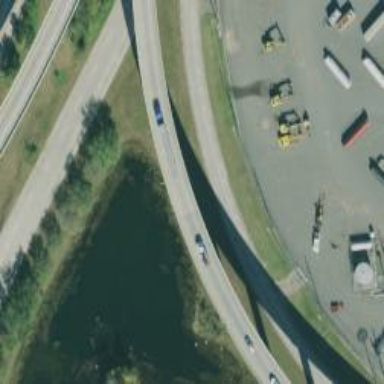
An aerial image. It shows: Frontage road connected to secondary link road.